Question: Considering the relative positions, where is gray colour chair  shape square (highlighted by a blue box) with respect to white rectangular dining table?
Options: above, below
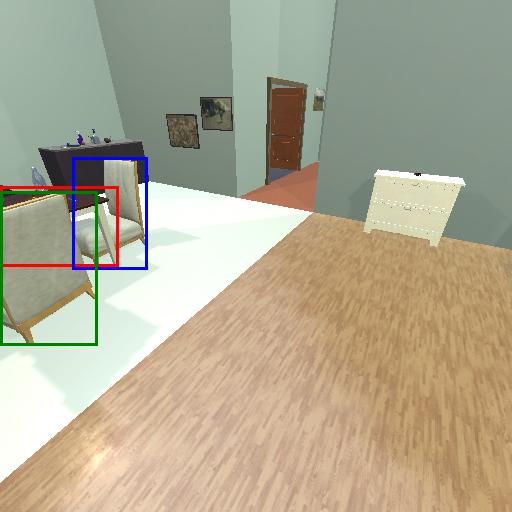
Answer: above